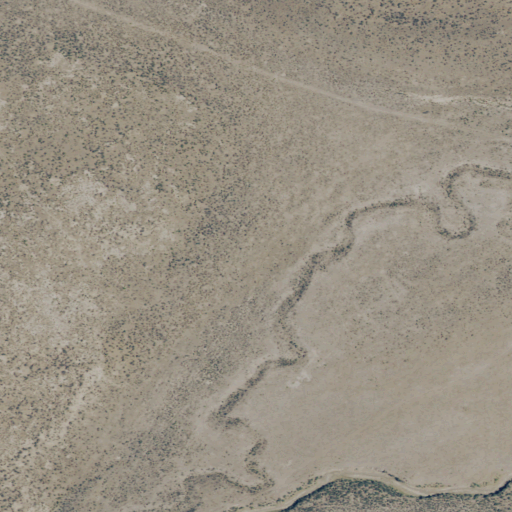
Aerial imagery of valley in Oregon named Buckhorn Canyon containing grassland and shrub